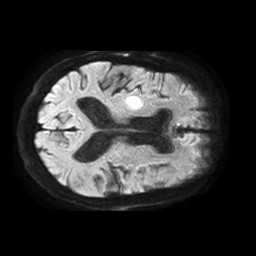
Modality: TRACE
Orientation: axial
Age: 87
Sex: male
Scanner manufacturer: philips
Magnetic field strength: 1.5 T
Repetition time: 3.504 s
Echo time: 0.07039 s